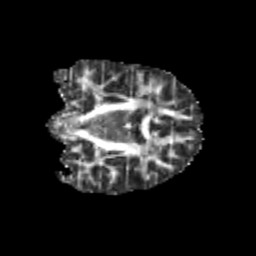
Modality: FA
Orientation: coronal
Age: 10
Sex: male
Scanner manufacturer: siemens
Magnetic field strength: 3 T
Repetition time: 3.8 s
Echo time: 0.07 s